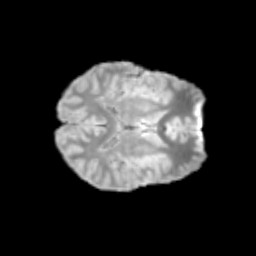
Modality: T2w
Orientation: axial
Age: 13
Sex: male
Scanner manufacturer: siemens
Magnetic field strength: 3 T
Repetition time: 3.8 s
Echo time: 0.07 s